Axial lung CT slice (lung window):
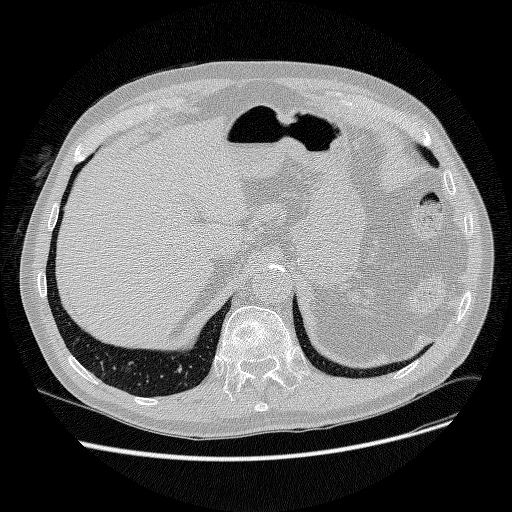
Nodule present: no